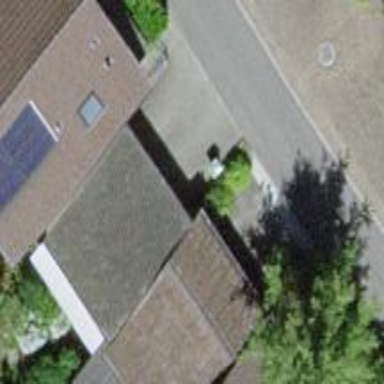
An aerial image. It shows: Garage building.